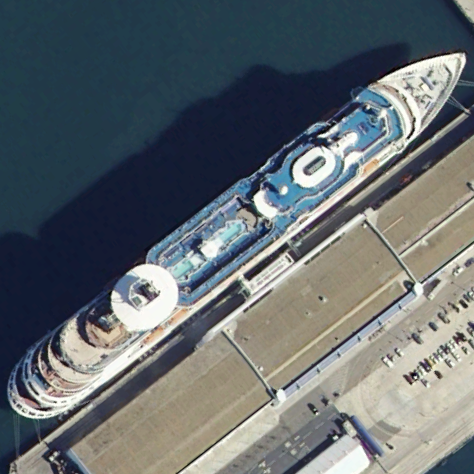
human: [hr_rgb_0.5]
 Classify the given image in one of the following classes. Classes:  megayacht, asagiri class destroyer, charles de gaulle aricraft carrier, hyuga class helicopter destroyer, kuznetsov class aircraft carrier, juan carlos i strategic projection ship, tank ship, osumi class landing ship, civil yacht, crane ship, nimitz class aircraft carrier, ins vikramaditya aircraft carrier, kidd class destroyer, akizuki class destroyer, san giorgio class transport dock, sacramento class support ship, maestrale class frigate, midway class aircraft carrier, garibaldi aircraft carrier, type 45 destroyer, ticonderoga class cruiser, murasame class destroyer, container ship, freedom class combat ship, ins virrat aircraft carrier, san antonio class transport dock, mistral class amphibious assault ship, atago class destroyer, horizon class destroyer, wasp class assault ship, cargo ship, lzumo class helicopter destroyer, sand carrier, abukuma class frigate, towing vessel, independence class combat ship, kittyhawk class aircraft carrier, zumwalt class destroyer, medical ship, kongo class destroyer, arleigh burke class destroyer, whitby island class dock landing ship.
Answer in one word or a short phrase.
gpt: Megayacht